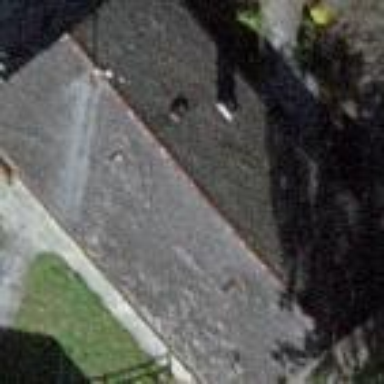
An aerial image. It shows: Gabled building with the roof oriented along its structure.